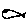
Label: fish